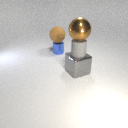
large brown metal sphere above small gray rubber cylinder